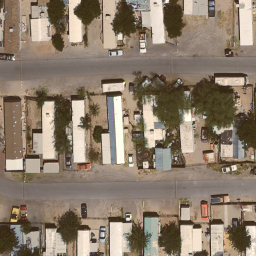
Label: residential